Aerial crown-view tile of a tropical tree (Barro Colorado Island, Panama), acquired 20250915:
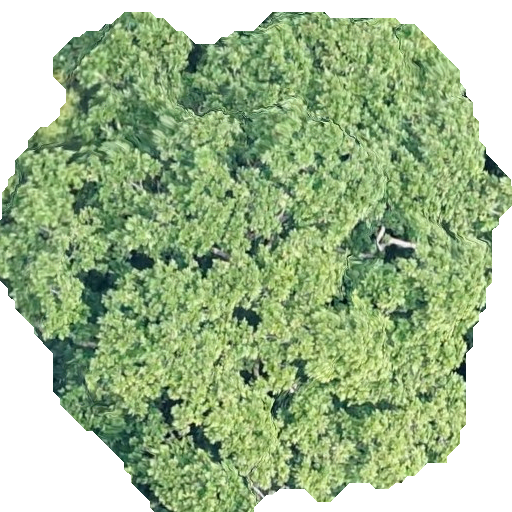
Species: Anacardium excelsum
GBIF accepted scientific name: Anacardium excelsum
Crown area: 289.839 m²